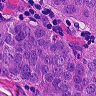
Metastatic tissue present: yes